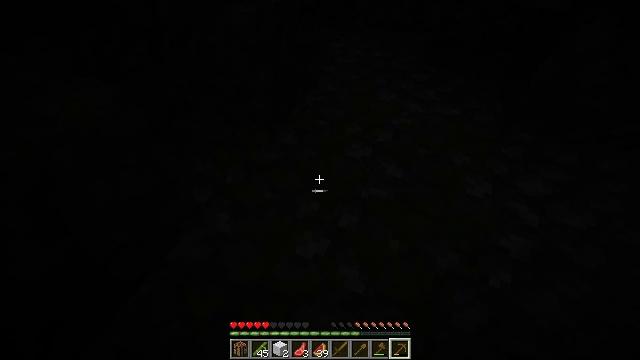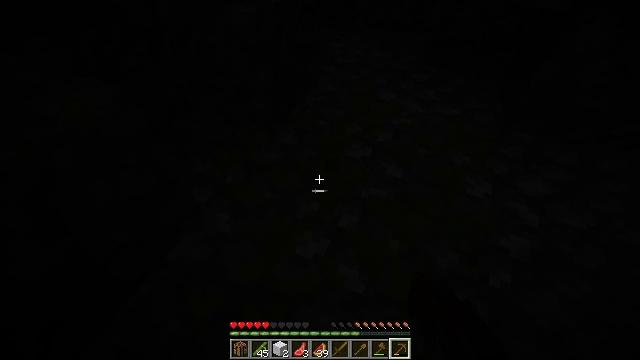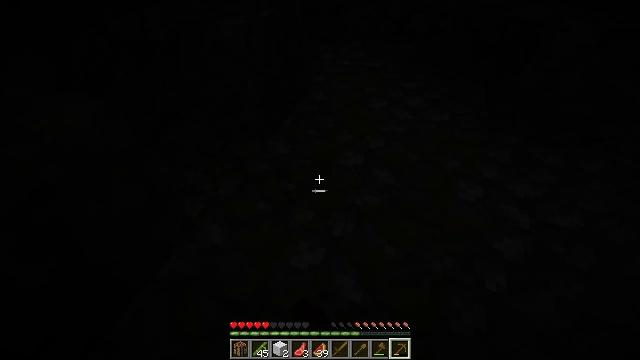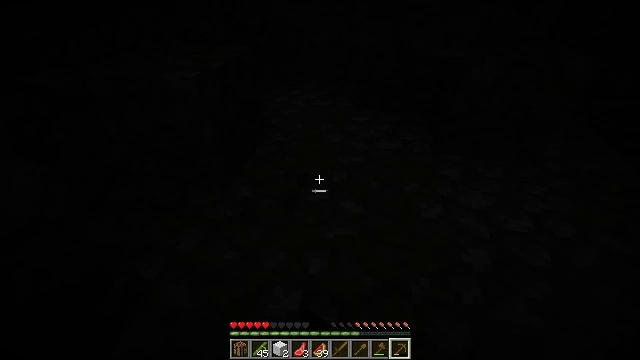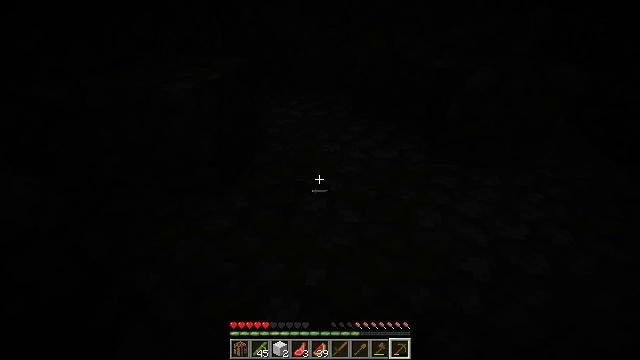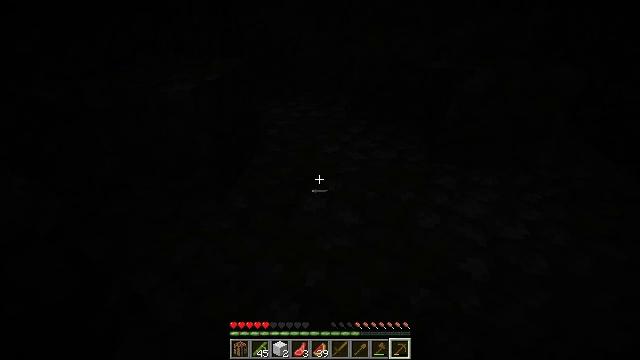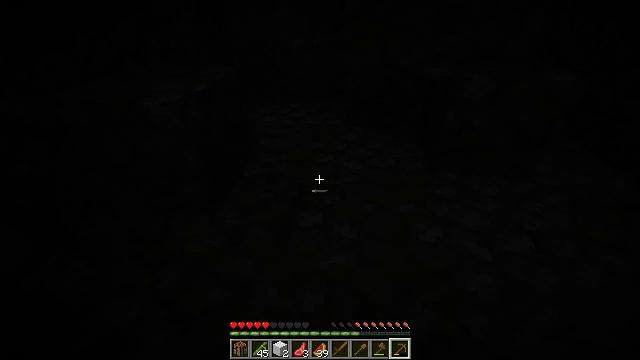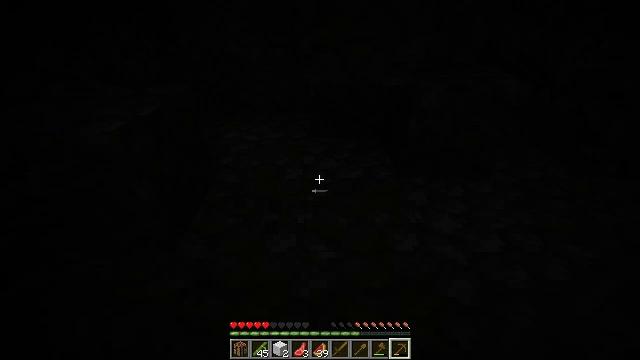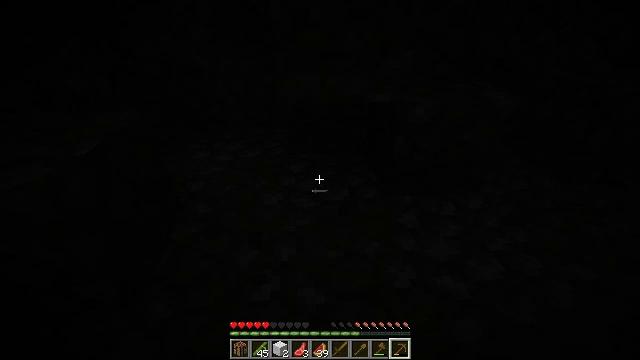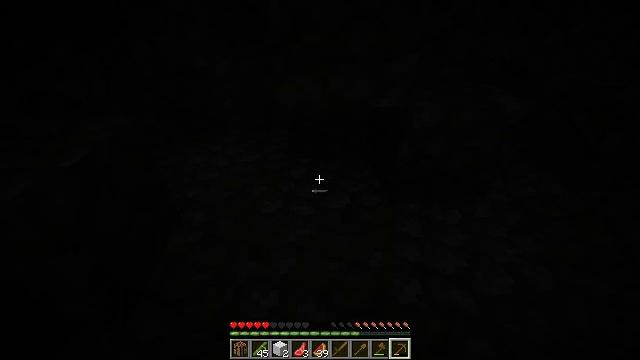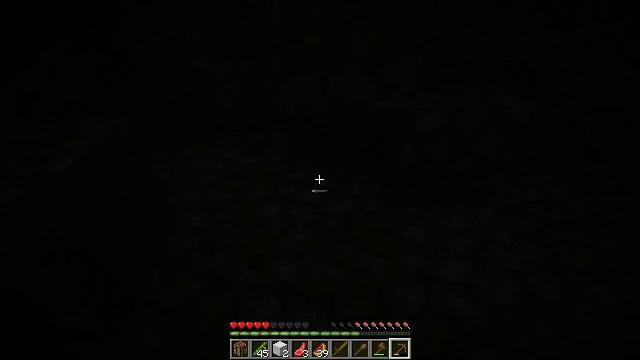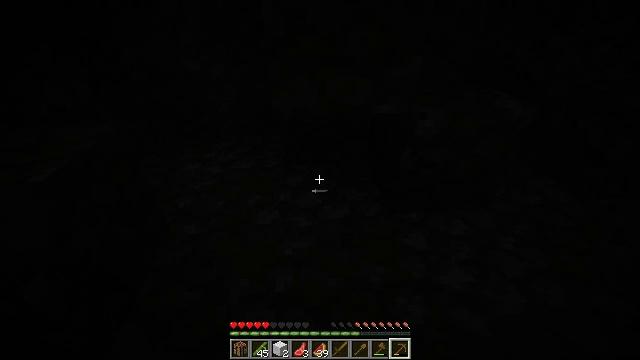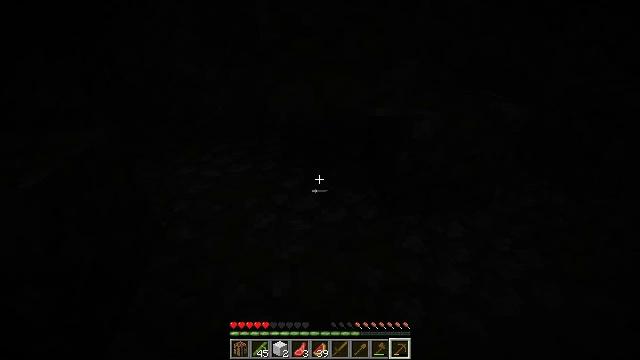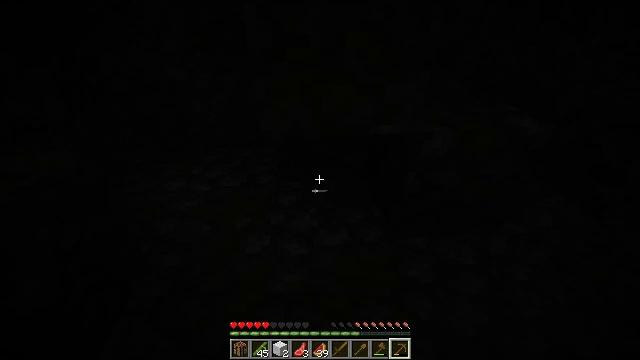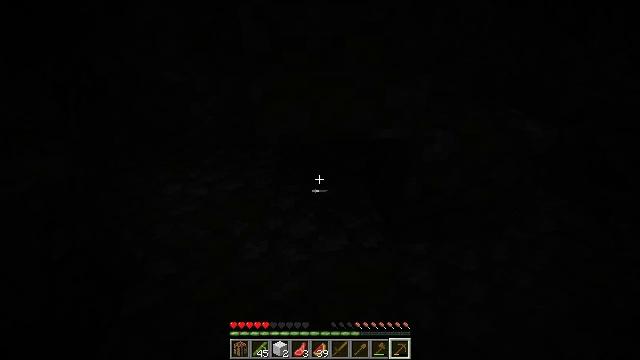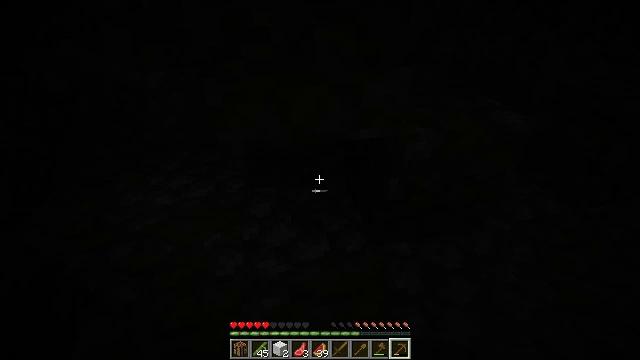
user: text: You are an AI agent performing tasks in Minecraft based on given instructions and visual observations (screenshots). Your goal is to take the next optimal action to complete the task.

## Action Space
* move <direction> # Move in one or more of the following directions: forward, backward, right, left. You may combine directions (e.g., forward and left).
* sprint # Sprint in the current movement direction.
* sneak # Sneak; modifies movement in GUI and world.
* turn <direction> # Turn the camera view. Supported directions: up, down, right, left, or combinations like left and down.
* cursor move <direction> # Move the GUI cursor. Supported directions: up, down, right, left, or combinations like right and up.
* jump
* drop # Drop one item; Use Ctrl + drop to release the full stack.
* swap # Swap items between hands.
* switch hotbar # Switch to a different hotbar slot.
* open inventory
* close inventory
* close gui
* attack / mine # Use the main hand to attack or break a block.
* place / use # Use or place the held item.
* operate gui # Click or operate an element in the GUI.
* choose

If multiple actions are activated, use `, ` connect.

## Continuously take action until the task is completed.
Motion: motion action
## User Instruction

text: Gather tripwire by breaking it.
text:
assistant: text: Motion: attack / mine
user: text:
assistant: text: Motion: turn right and up, attack / mine
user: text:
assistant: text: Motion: turn right and up, attack / mine
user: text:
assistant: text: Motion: turn up
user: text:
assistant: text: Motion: move forward, attack / mine
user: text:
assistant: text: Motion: move forward, turn right, attack / mine
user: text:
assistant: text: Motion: move forward, turn right and up, attack / mine
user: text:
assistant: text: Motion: move forward, turn right
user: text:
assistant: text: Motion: attack / mine
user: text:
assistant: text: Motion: attack / mine
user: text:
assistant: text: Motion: attack / mine
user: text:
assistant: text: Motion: move forward, attack / mine
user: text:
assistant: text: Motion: move forward, attack / mine
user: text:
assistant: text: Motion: move forward, attack / mine
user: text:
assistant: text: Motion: move forward, turn right and down, attack / mine
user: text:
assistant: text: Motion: no_op
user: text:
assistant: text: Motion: attack / mine
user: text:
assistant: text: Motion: turn down, attack / mine
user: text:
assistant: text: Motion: turn down, attack / mine
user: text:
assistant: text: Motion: turn down, attack / mine
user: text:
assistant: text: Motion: turn down, attack / mine
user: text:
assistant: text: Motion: turn right and down, attack / mine
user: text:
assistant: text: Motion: move forward, turn right
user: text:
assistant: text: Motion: move forward, turn right and up
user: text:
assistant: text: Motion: move forward, turn right and up
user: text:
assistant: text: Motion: move forward, turn right and up
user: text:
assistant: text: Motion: move forward, turn up
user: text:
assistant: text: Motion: move forward
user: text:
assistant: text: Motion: move forward
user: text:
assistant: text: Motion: move forward, sprint